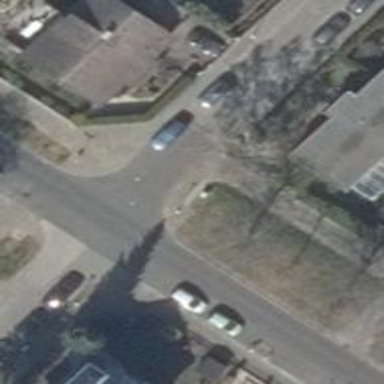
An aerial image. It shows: Unmarked road crossing.